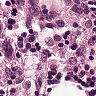
Metastatic tissue present: no